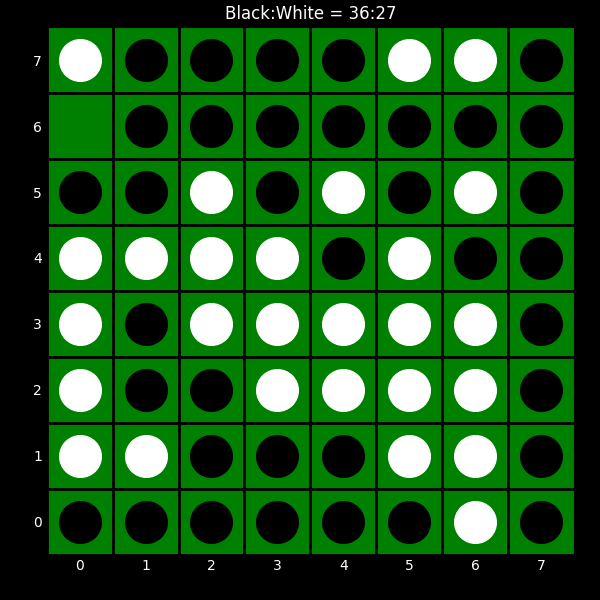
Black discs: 36
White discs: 27